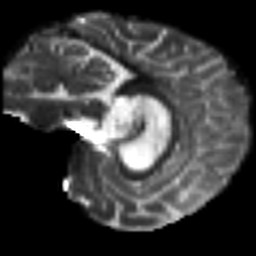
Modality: T2w
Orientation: sagittal
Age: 48
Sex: male
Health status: ill
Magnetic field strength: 3 T
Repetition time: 9 s
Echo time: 0.093 s